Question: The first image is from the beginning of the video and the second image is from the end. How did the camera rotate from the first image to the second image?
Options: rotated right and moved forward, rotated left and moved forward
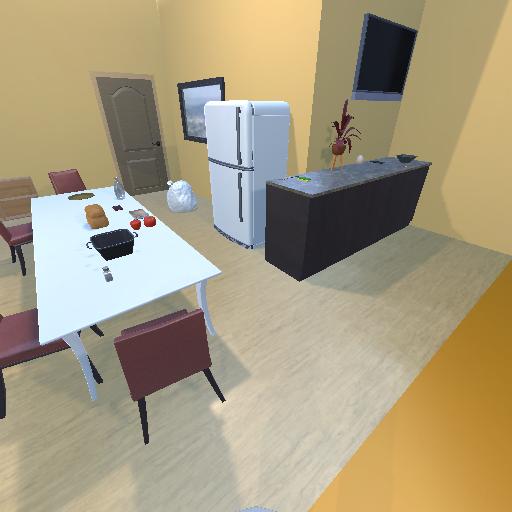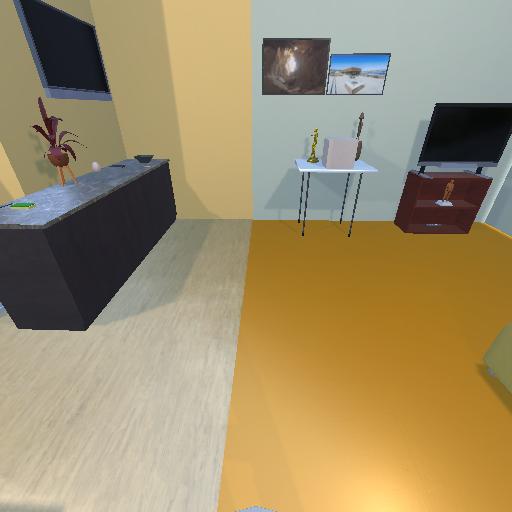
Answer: rotated right and moved forward